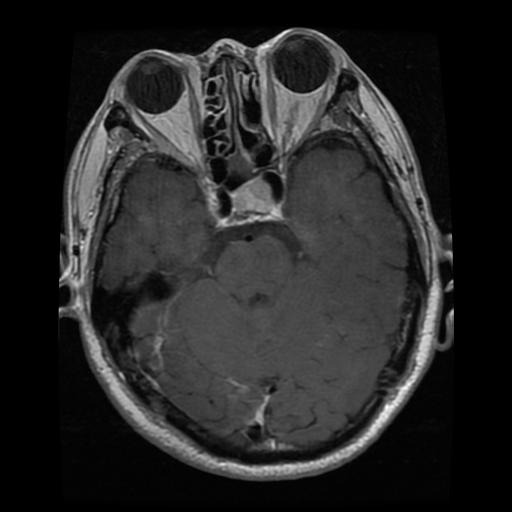
Label: pituitary